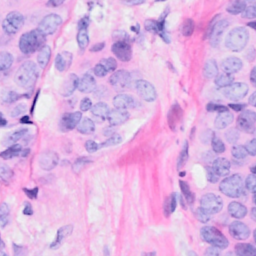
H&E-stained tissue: Breast